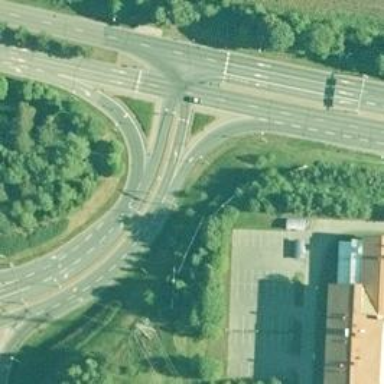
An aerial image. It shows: Asphalt road at the secondary link level.